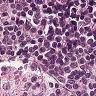
Metastatic tissue present: no